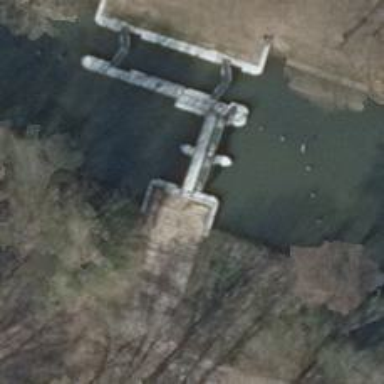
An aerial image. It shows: Weir along the waterway.